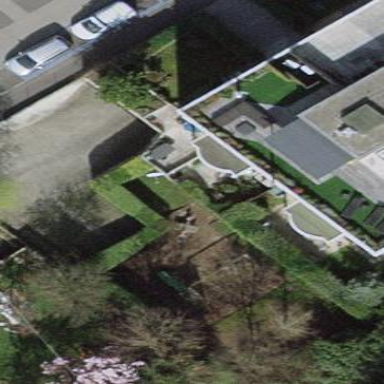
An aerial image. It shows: Grassy area enclosed by fence.